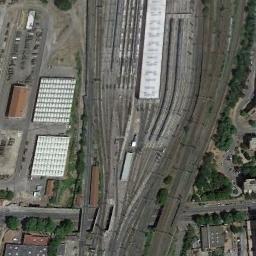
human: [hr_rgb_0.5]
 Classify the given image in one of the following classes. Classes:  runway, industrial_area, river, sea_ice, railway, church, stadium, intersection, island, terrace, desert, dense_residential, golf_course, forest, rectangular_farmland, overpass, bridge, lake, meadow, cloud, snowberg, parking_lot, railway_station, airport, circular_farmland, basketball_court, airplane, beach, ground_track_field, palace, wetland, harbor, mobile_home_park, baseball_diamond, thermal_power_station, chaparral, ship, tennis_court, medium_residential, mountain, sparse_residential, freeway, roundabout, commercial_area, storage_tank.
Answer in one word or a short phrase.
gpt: railway_station